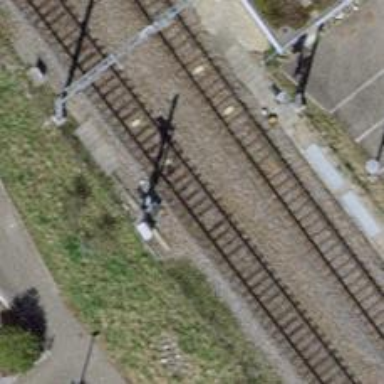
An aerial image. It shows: Railway signal.